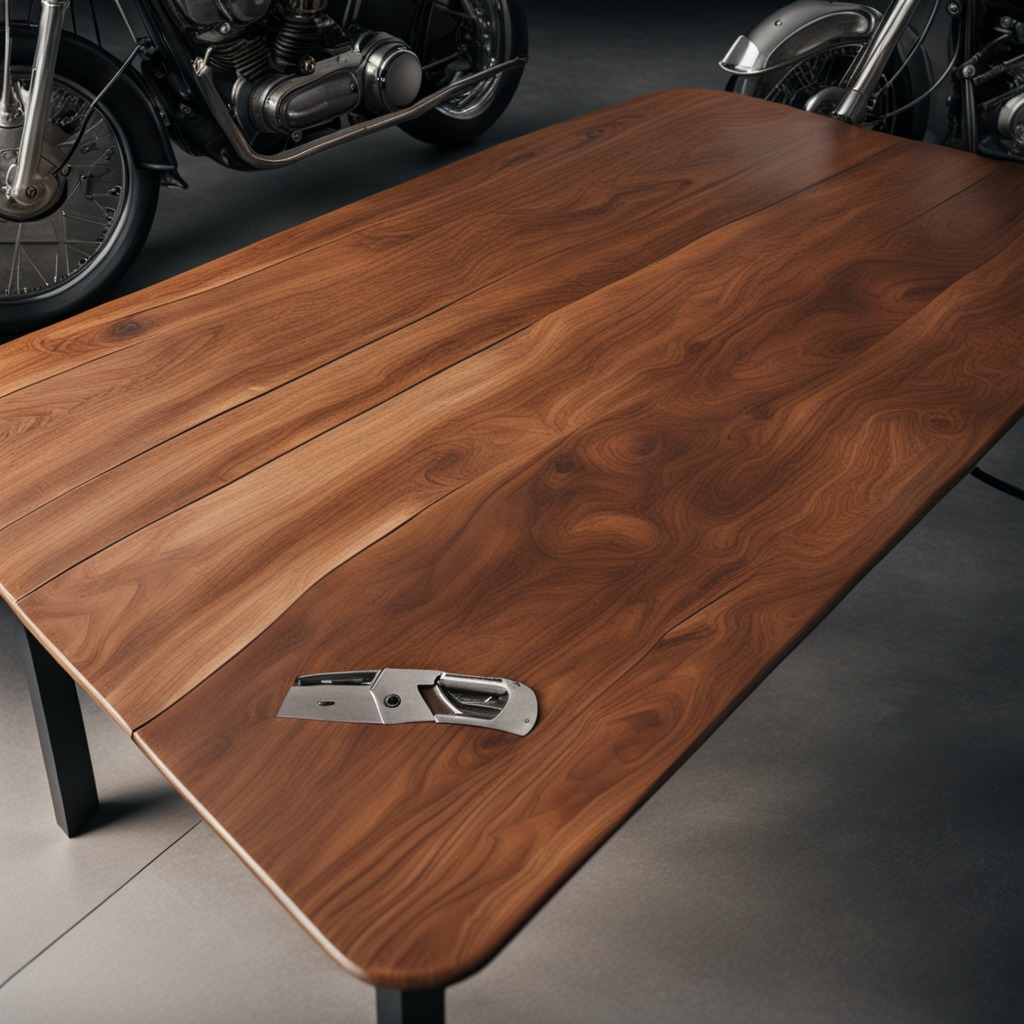
A utility knife is lying on the oil-spilled wooden table in a vintage motorcycle garage.